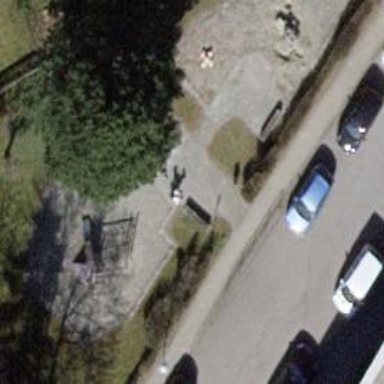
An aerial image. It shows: Playground area for leisure activities on the land.